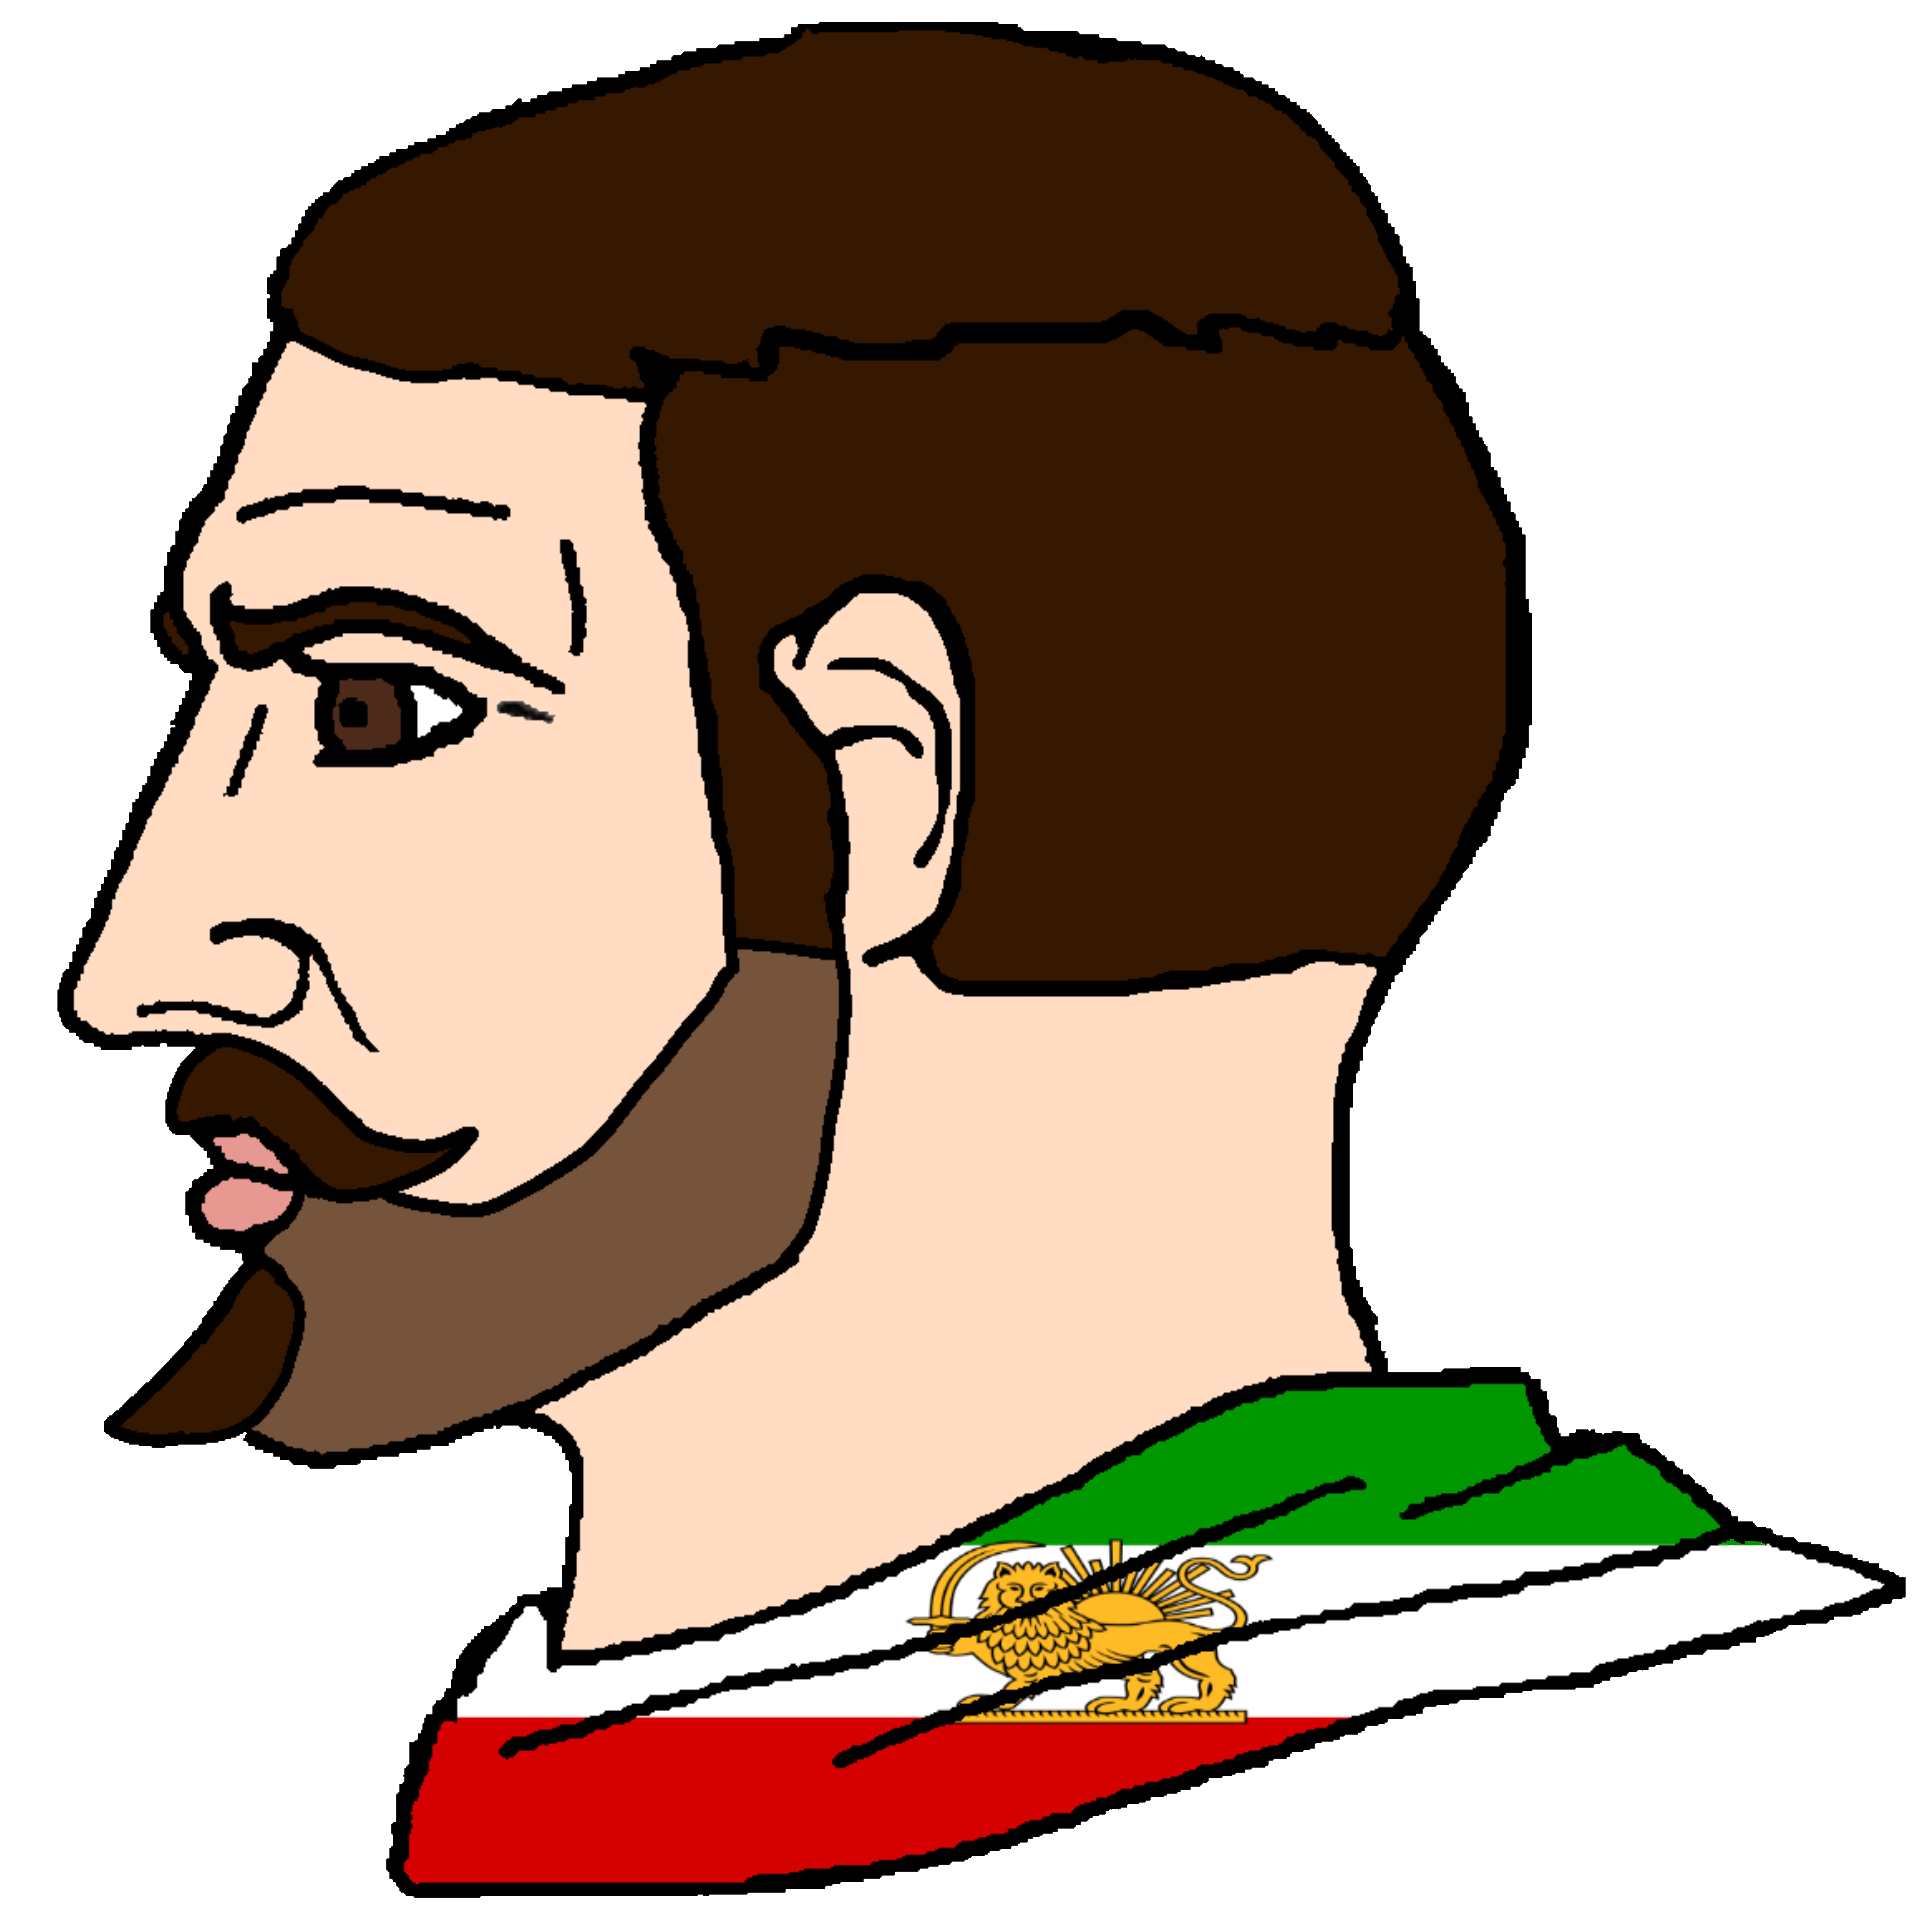
Label: 4_Yes_Chad